Question: In My project login screen first starts with small size in window corner, then Its with and height grow slowly. At last the screen fit in window center.
How can I do it wpf animation? Is it possible in form?

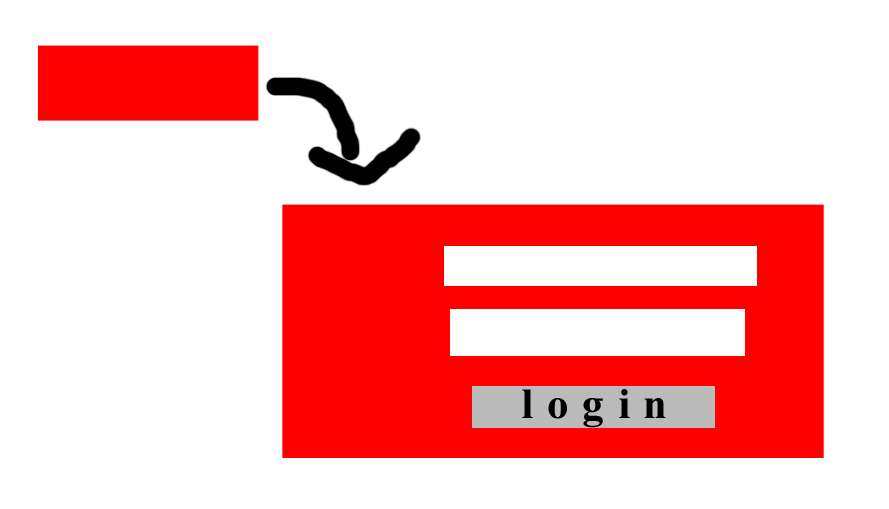
Answer: You can create a Trigger for Window using storyboad.
in below code i am animating window from top to center. as this you can change the window Height and width.
'''
<Window.Triggers>
<EventTrigger RoutedEvent="Window.Loaded">
<BeginStoryboard>
<Storyboard>
<DoubleAnimation Storyboard.TargetProperty="Height" From="0" To="200" Duration="0:0:5" FillBehavior="HoldEnd" AutoReverse="False"/>
<DoubleAnimation Storyboard.TargetProperty="Width" From="0" To="500" Duration="0:0:5" FillBehavior="HoldEnd" AutoReverse="False"/>
<DoubleAnimation Storyboard.TargetProperty="Top" From="50" To="200" Duration="0:0:5" FillBehavior="HoldEnd" AutoReverse="False"/>
</Storyboard>
</BeginStoryboard>
</EventTrigger>
</Window.Triggers>
'''
hope this may helpful.